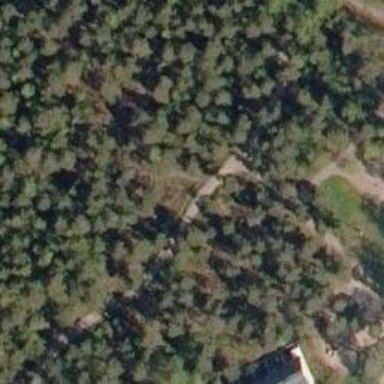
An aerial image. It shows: Path.